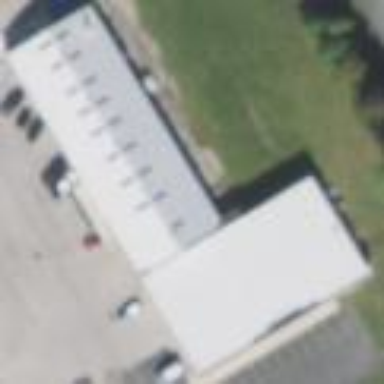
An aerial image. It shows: Building housing furniture shop.